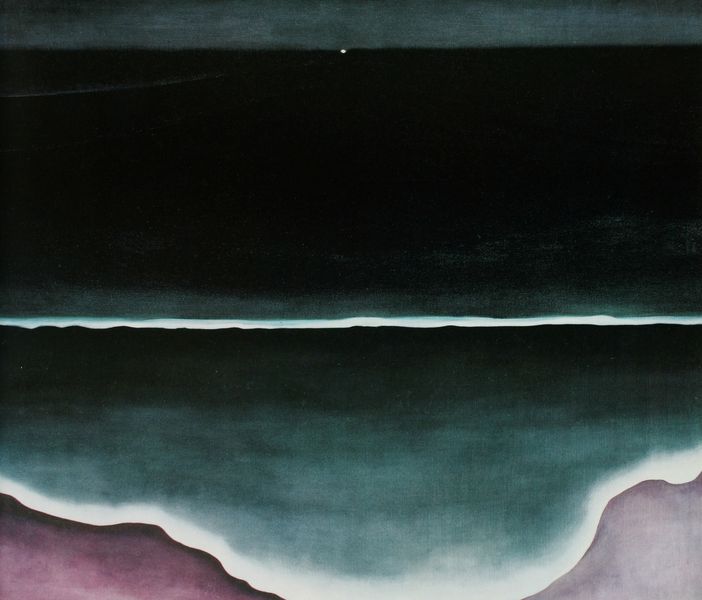
Titel: Wave, Night
Künstler: Georgia O'Keeffe
Standort: Andover (Massachusetts)
Institution: Addison Gallery of American Art, Phillips Academie
Schlagwörter: berg, blau, dunkel, himmel, meer, schatten, wasser, weiß, aquarell, grün, landschaft, sand, see, ufer, grau, hell, licht, nacht, pastell, schwarz, türkis, malerei, stein, horizont, land, rosa, tal, küste, ruhig, strand, welle, wellen, abstrakt, fels, modern, lila, linien, dunkelblau, glatt, foto, stern, linie, munch, becken, violet, punkt, bordeau, grüne, bordeaux, lichtpunkt, o'eeffe, georgia o'eefe, giorgia o keeffe, down under, meeresleuchten, schwarzer himmel, wassergrund